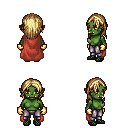
a pixel art fantasy rpg character, female body template, orc, green skin, maroon cape, metal pants, blonde long hairstyle, gold gloves, ghillies, four views (front, back, left, right), 2x2 character sprite sheet, small pixel art, hard edges, no anti-aliasing